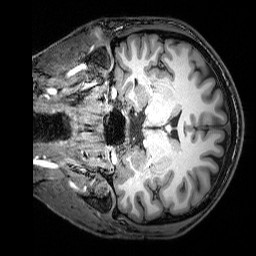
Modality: T1w
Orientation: coronal
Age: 28
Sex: male
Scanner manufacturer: siemens
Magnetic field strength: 3 T
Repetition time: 2.53 s
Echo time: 0.00388 s